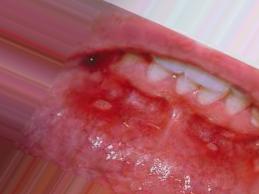
Condition: Mouth Ulcer